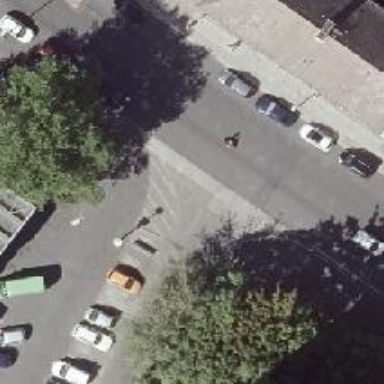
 there are parking spots where half of the vehicle is on the curb."